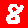
Digit: 8